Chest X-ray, AP view. Patient: 45 years old, sex F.
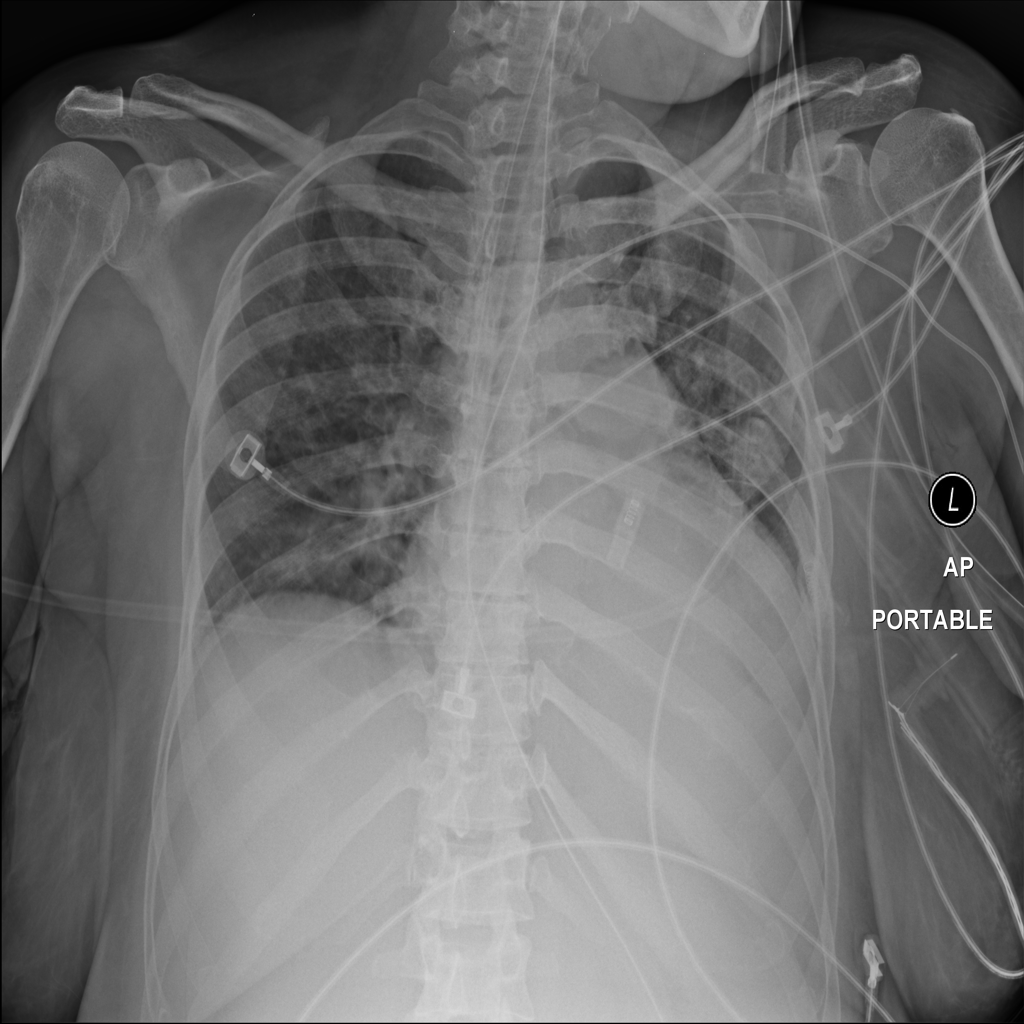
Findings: Atelectasis